Brain MRI, t1w sequence, axial 2D slice.
Patient: age 34, sex M, weight 90 kg, height 1.9 m
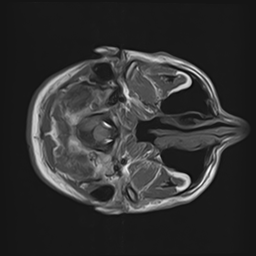